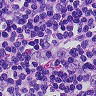
Metastatic tissue present: no